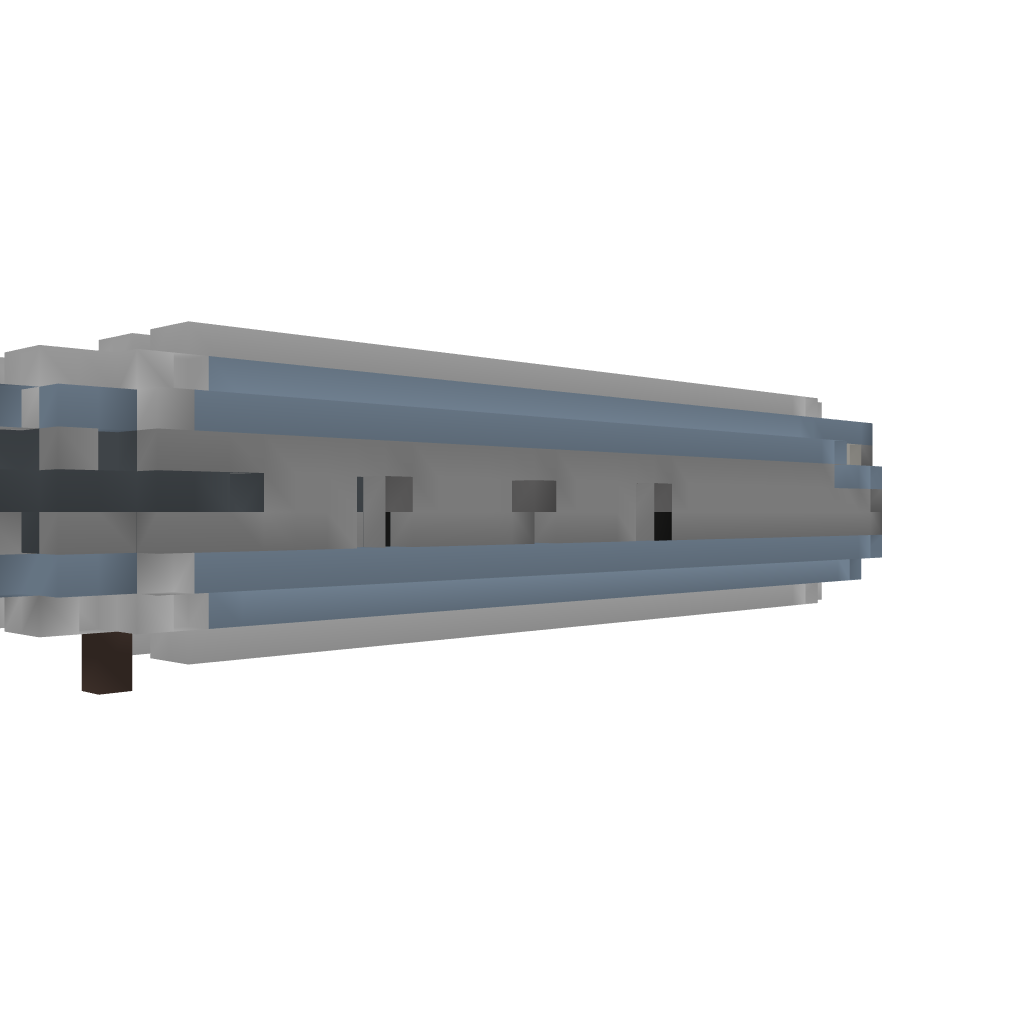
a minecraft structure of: Functional Corvette Airship